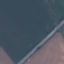
Land use / land cover: Highway